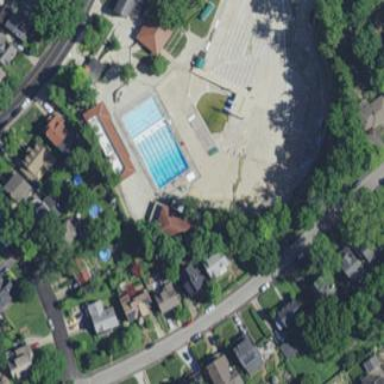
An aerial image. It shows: Swimming pool area with shallow wading water.